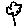
Label: flower